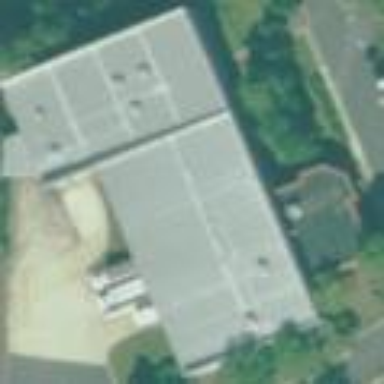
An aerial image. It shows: Commercial building.